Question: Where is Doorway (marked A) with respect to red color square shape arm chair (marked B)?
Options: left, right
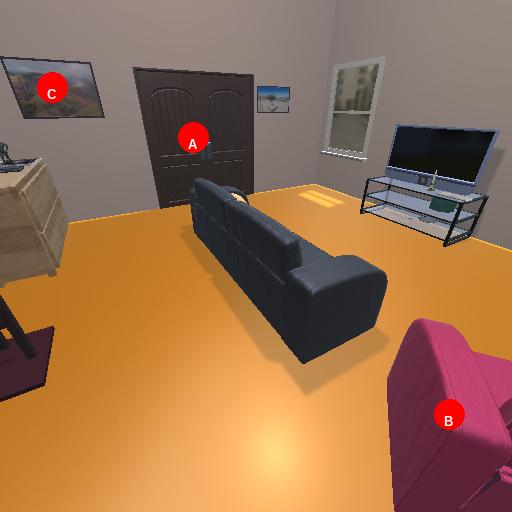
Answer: left